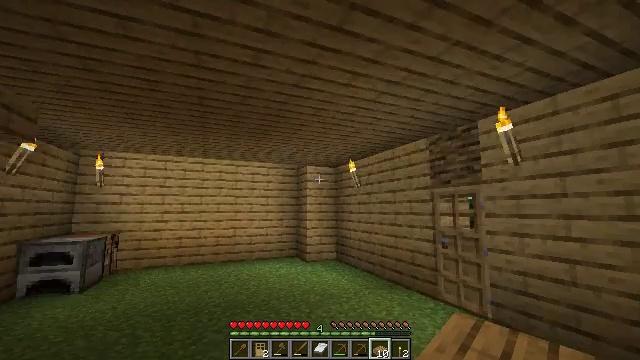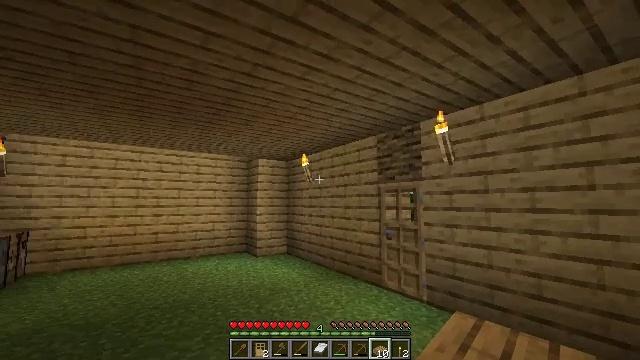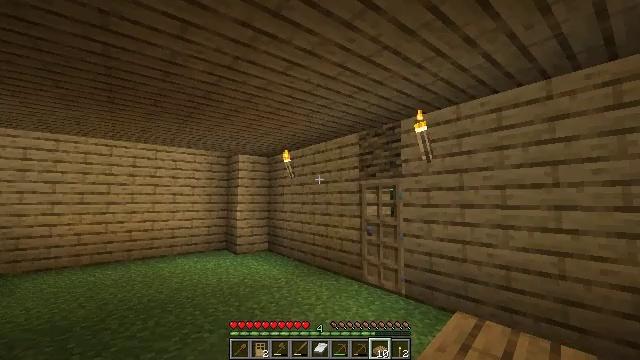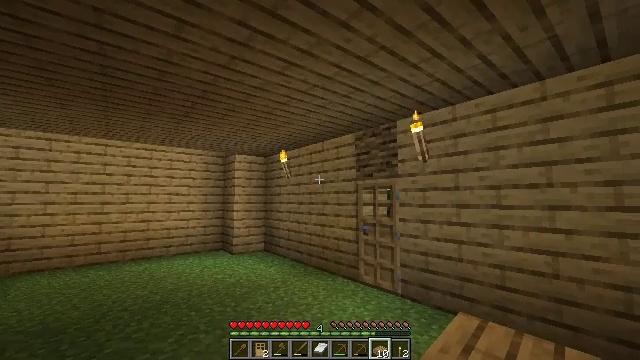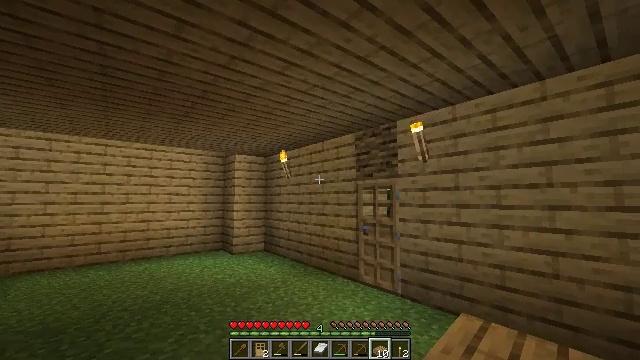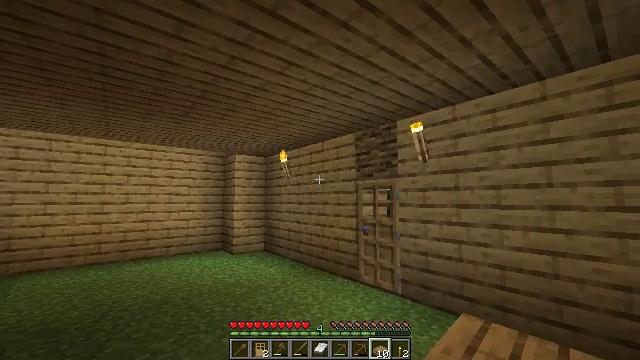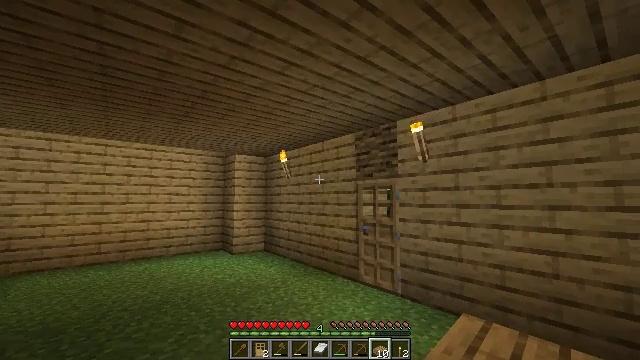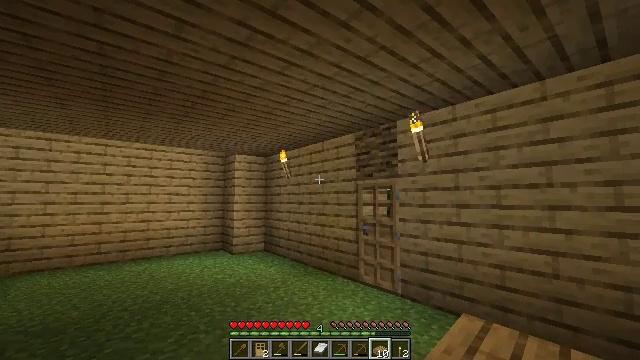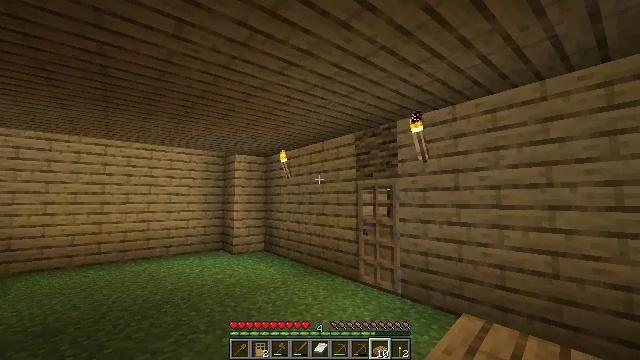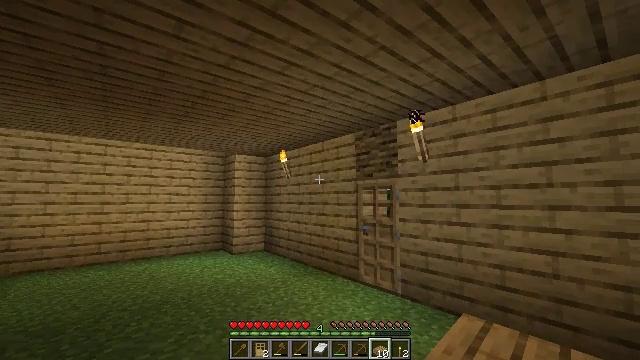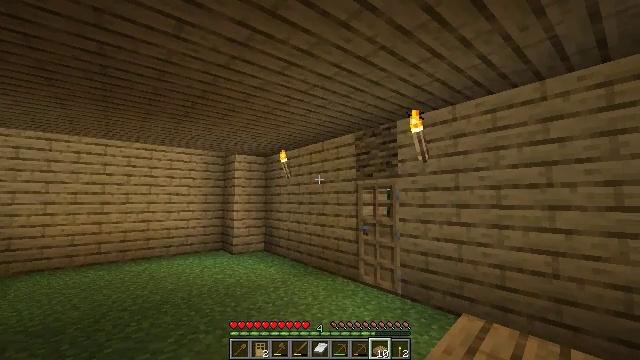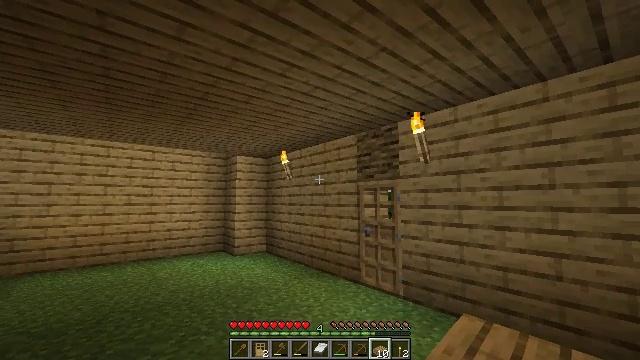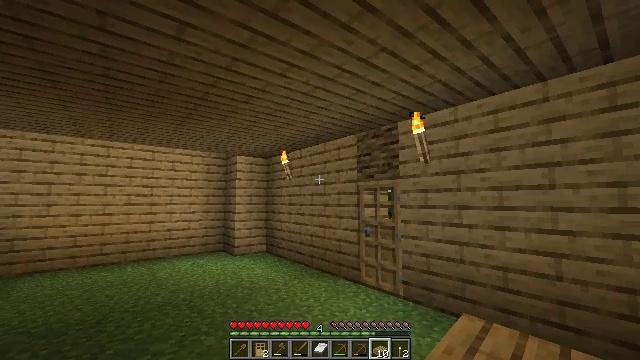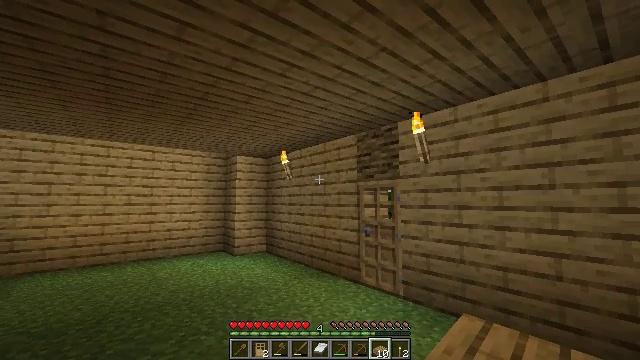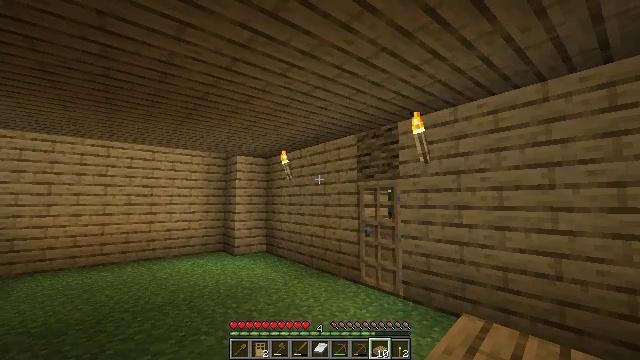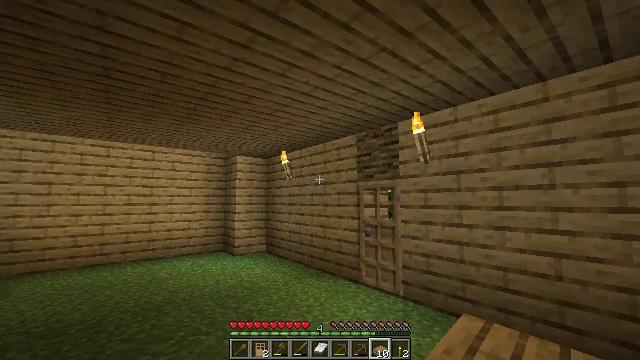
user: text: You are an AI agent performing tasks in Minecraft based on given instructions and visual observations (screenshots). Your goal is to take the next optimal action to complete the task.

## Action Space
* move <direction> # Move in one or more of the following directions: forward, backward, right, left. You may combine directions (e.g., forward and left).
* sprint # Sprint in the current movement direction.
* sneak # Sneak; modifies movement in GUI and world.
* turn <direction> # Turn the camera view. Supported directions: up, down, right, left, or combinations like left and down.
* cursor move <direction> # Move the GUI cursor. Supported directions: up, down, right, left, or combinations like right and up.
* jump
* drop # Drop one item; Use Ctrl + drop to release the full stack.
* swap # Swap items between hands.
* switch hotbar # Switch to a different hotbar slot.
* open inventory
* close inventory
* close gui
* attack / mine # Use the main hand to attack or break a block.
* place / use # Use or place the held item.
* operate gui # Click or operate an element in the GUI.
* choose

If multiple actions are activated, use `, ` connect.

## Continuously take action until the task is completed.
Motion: motion action
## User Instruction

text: Remove the oak slab to gather resources.
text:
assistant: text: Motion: turn right and down
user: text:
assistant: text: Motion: turn right
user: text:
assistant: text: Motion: no_op
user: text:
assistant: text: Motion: no_op
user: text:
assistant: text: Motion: no_op
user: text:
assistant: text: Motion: no_op
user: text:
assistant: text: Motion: no_op
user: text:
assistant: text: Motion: no_op
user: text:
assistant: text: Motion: no_op
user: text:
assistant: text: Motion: no_op
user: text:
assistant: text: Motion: no_op
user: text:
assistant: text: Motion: no_op
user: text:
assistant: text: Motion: no_op
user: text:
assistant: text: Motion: no_op
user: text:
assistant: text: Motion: no_op
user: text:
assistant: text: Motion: no_op
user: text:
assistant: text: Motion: no_op
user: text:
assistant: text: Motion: no_op
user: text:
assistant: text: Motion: no_op
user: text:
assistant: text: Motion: no_op
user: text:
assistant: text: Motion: no_op
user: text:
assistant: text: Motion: turn down
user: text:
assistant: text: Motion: no_op
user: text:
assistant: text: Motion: no_op
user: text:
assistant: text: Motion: turn left and down
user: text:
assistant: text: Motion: turn left and down
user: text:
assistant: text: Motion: no_op
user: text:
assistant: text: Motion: no_op
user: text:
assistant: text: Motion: no_op
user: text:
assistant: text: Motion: no_op